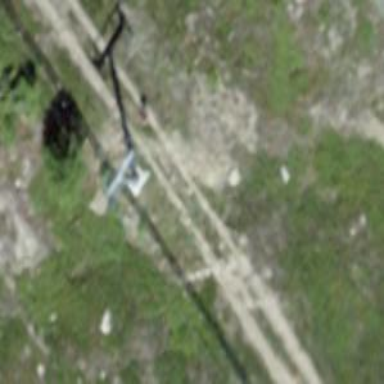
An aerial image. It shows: Pylon for aerialway.